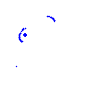
Particle: kaon